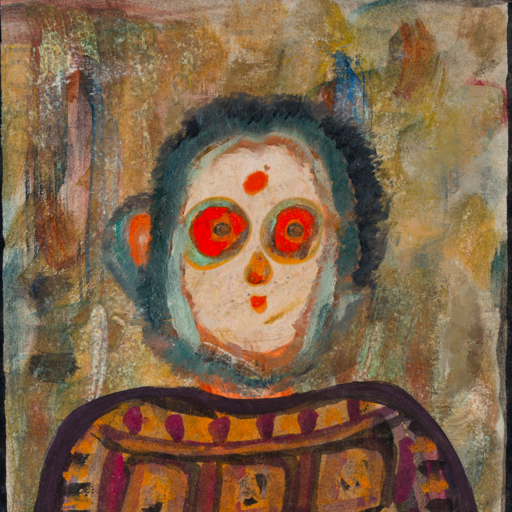
Background: Pipe, Head And Neck Front: Rupkatha, Face Front: Sisters, Bust: Doll, Hair Front: Boggyland, Head Accessory: Blank, Second Necklace: Blank, Necklace: Blank, Baby: Blank